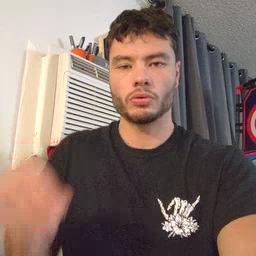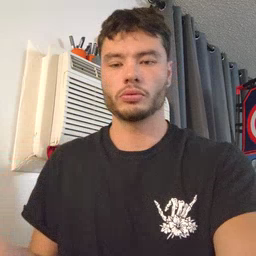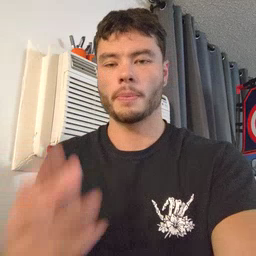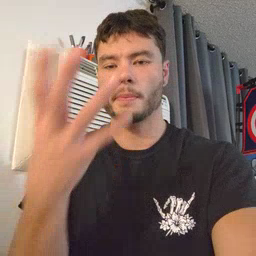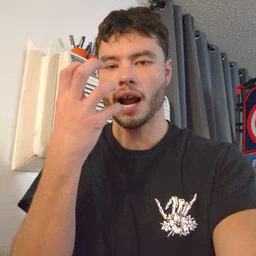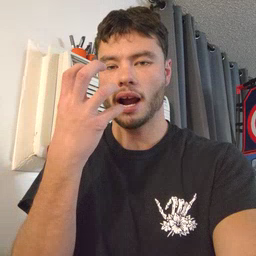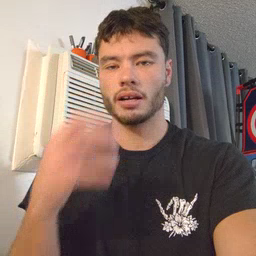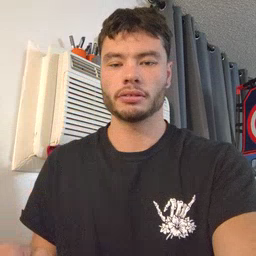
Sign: mad